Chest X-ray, PA view. Patient: 58 years old, sex F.
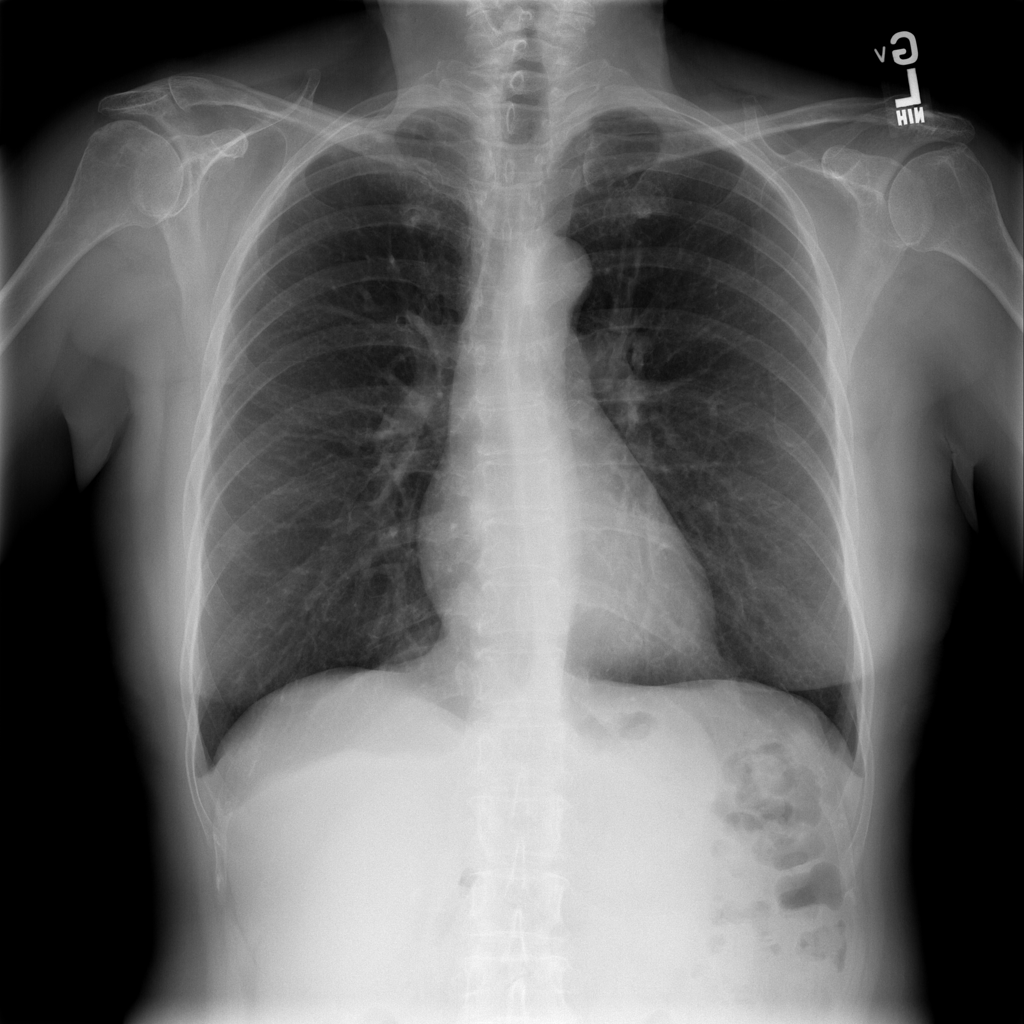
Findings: Nodule